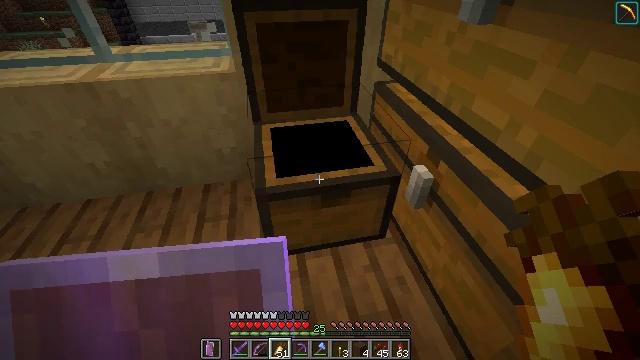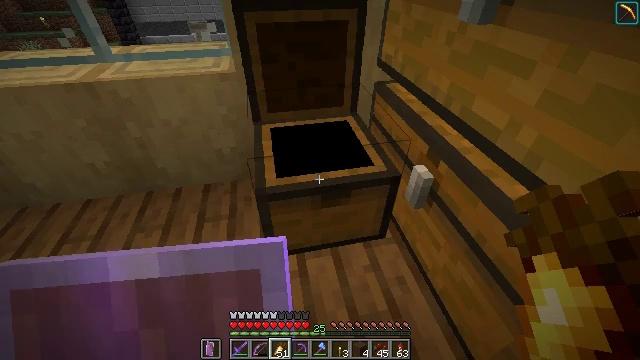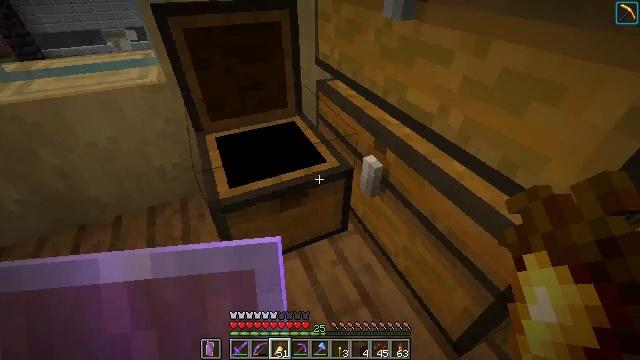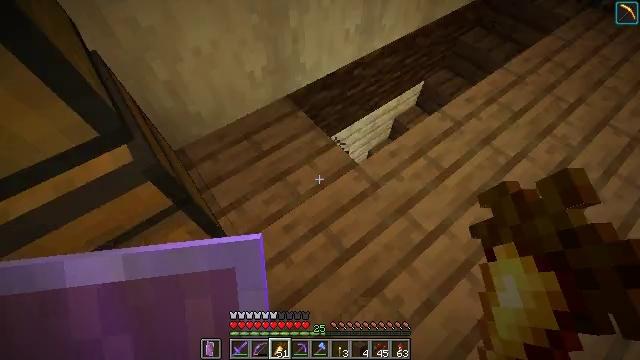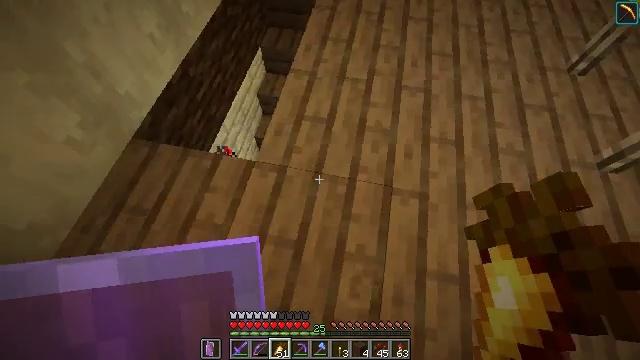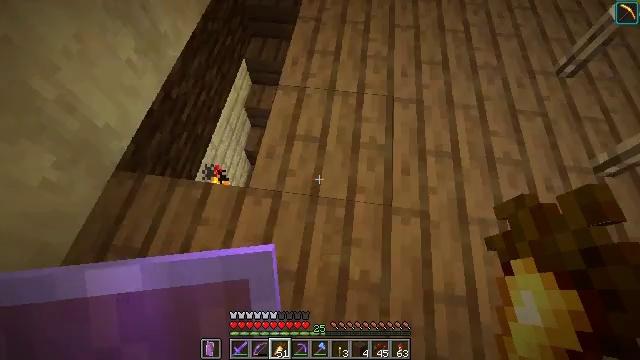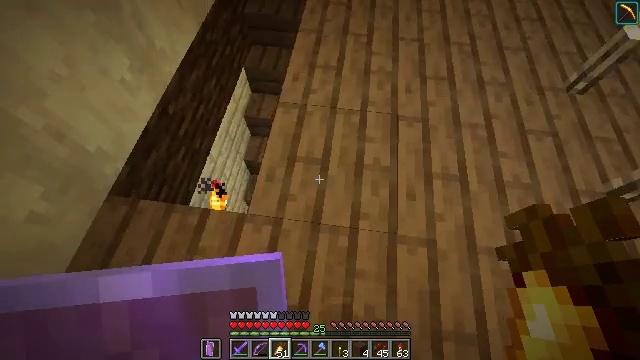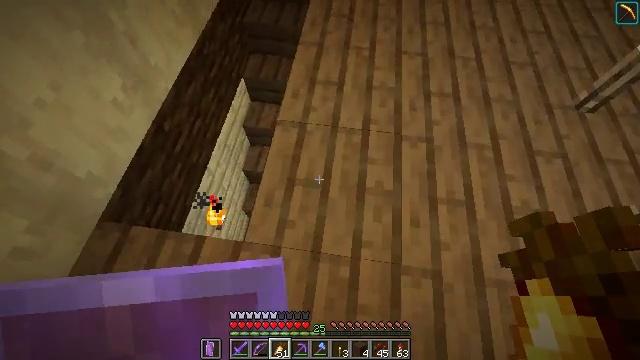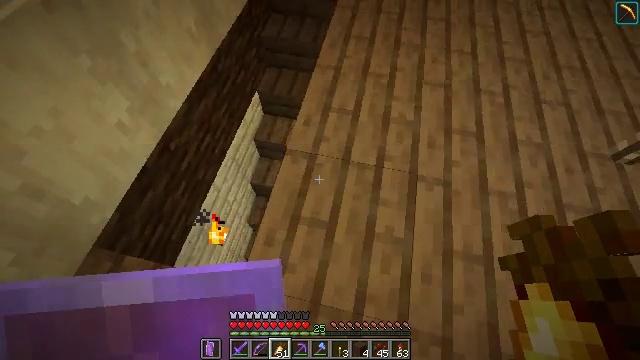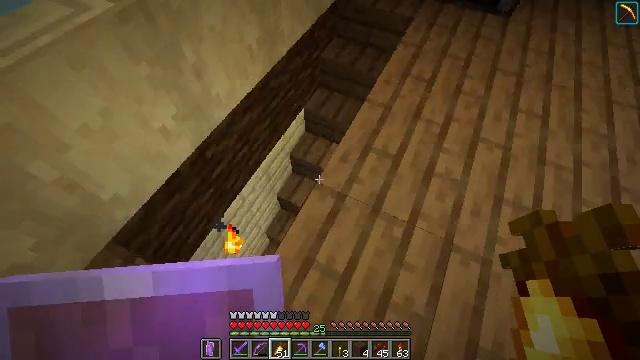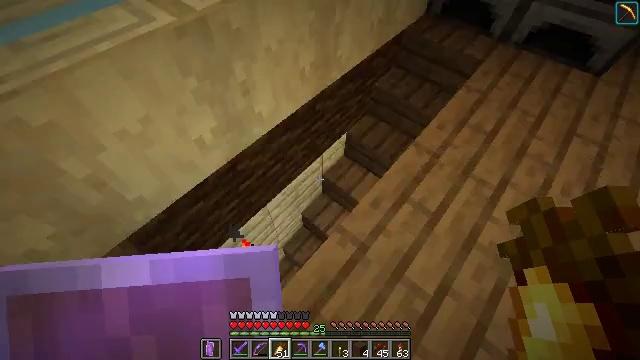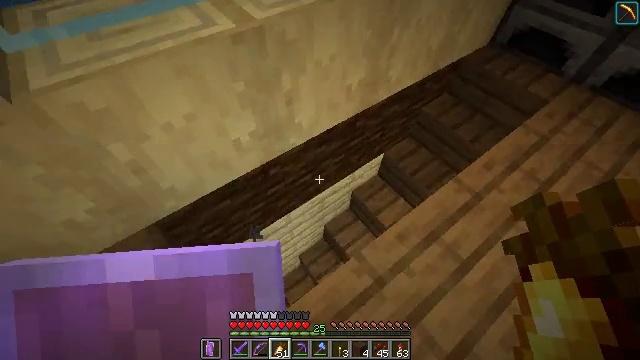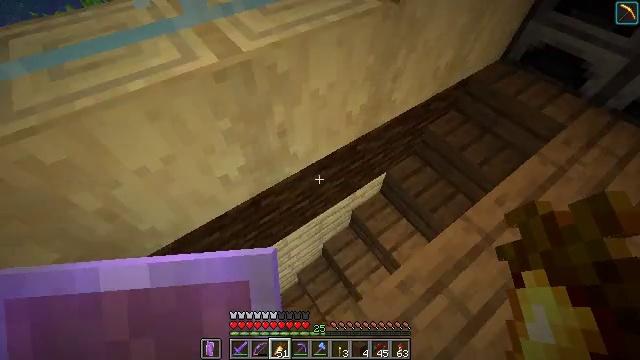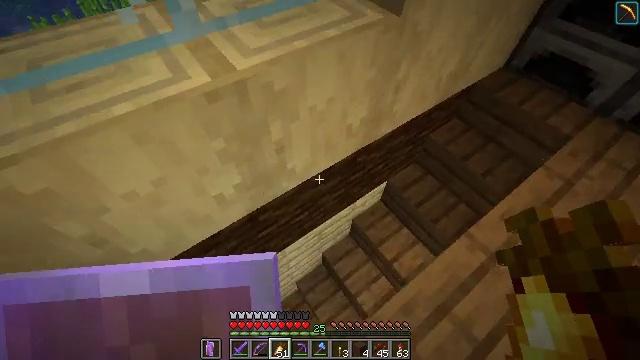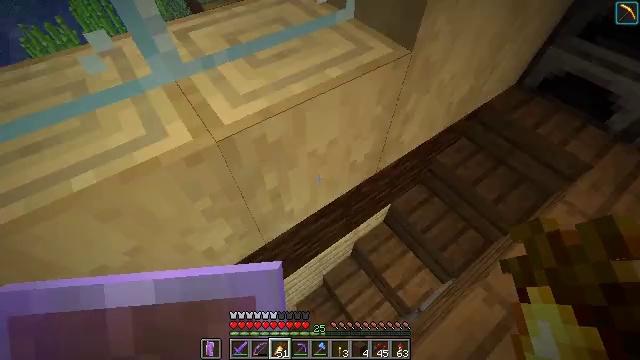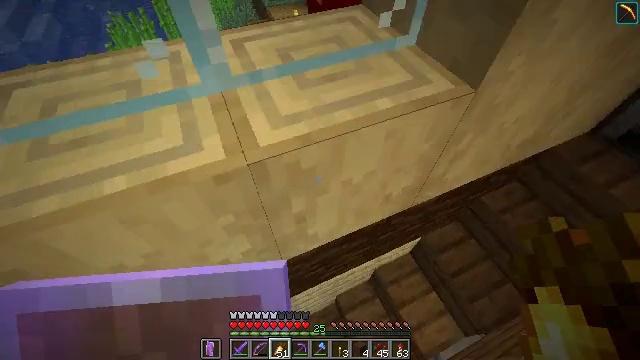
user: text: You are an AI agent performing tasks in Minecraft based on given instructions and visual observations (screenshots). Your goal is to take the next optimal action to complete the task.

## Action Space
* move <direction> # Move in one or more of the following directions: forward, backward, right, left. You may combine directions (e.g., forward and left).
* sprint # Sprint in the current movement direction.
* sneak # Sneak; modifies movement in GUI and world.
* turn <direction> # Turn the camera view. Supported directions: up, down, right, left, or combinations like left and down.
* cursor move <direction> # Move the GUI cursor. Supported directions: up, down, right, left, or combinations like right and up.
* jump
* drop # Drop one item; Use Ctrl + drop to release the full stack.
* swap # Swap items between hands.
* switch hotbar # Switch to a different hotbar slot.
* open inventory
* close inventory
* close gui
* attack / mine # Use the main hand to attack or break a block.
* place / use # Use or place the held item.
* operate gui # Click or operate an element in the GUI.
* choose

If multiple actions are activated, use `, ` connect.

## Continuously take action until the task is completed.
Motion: motion action
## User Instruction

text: Gather cocoa beans from the pod.
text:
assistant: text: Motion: no_op
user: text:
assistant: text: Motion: turn right
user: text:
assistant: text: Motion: move forward, turn right and down
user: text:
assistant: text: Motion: move forward, turn right and down
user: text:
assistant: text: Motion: move forward, turn right
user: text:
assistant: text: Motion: move forward
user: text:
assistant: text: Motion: move forward
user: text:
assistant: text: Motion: move forward, turn left
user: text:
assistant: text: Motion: move forward, turn left and up
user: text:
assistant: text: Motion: move forward, turn left and up
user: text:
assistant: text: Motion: move forward, turn left and up
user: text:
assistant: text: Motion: move forward, turn left
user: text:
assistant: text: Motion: move forward
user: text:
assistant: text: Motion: move forward
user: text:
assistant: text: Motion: turn left and up
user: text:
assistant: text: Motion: turn left and up
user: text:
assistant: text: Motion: turn left
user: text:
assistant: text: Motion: turn left
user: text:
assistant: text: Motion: turn left
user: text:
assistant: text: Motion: turn left and up
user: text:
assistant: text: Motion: turn left and up
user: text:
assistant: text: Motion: turn left and up
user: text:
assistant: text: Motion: turn left and up
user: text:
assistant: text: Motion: no_op
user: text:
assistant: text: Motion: no_op
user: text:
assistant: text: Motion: move forward
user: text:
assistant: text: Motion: move forward
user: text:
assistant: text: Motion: move forward
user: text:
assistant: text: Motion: move forward
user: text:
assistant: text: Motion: move forward